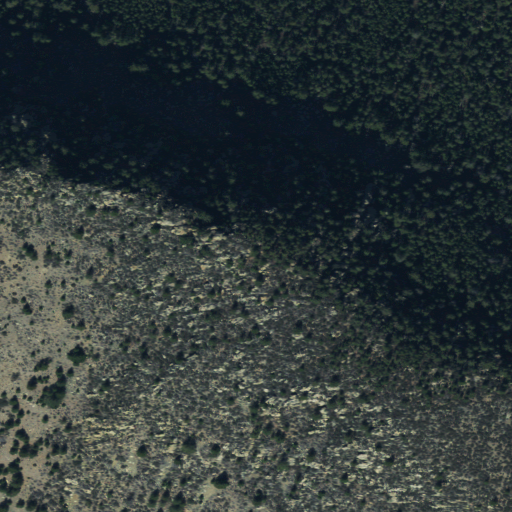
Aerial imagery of mountain in Montana named Goat Mountain containing evergreen forest, shrub, and grassland